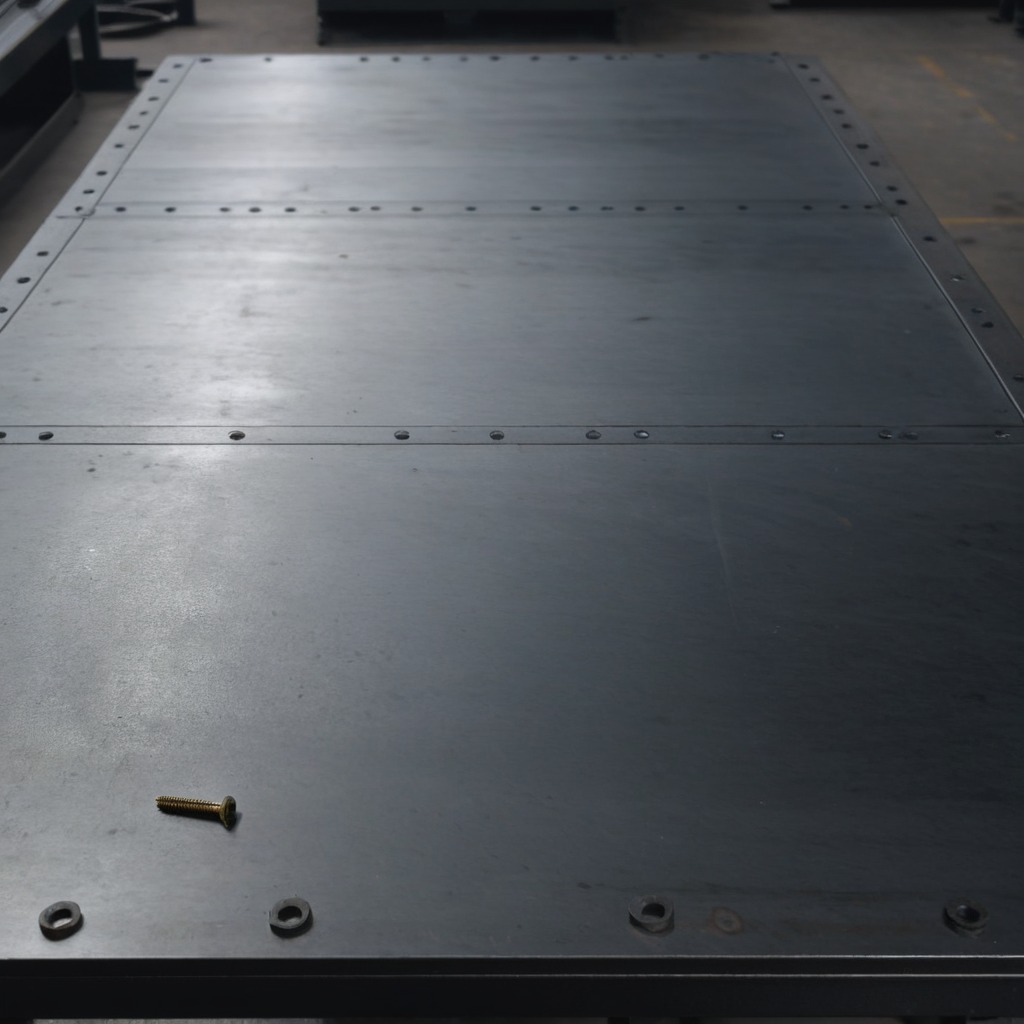
A metal screw is lying on the cold steel table in a mining workshop.